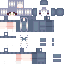
A female human skin with pale skin, wearing blonde helmet dressed in a blue hoodie and black pants, featuring a closed mouth.